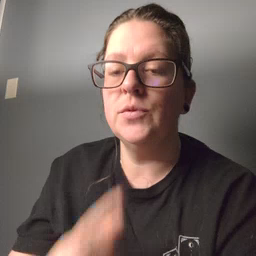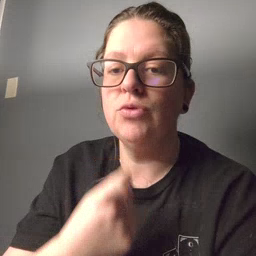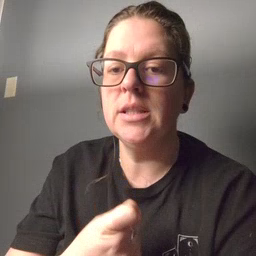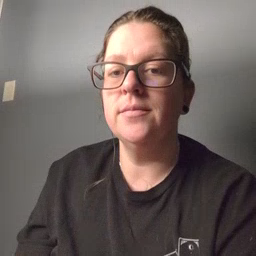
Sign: red